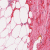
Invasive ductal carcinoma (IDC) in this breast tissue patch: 0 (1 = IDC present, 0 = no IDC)